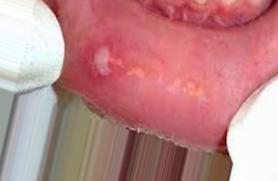
Condition: Mouth Ulcer